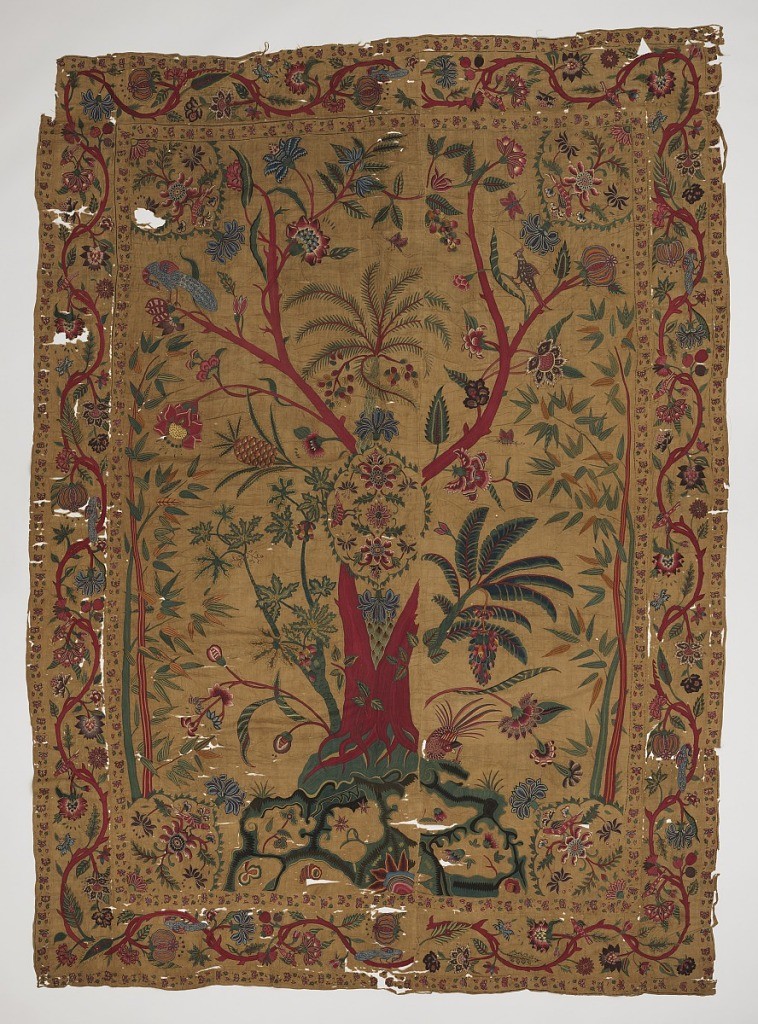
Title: Bedcover
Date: late 18th century
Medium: silk Technique: embroidered in chain stitch
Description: Bedcover embroidered in multicolored silk with a flowering tree in a field and floral vine border with birds. On a tobacco-brown ground.